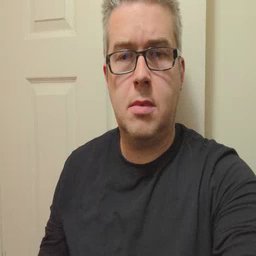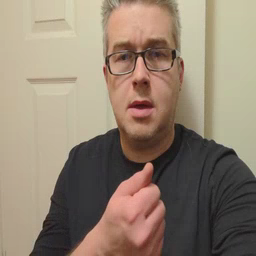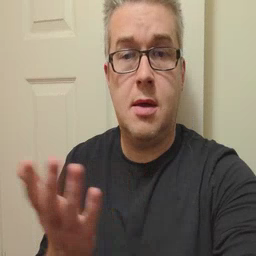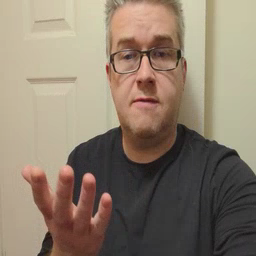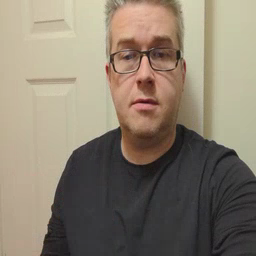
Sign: every